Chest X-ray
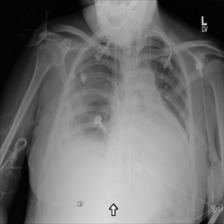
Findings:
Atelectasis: negative
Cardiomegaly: negative
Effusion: negative
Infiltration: negative
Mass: negative
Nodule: negative
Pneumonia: negative
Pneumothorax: negative
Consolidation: positive
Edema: negative
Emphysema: negative
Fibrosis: negative
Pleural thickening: negative
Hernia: negative